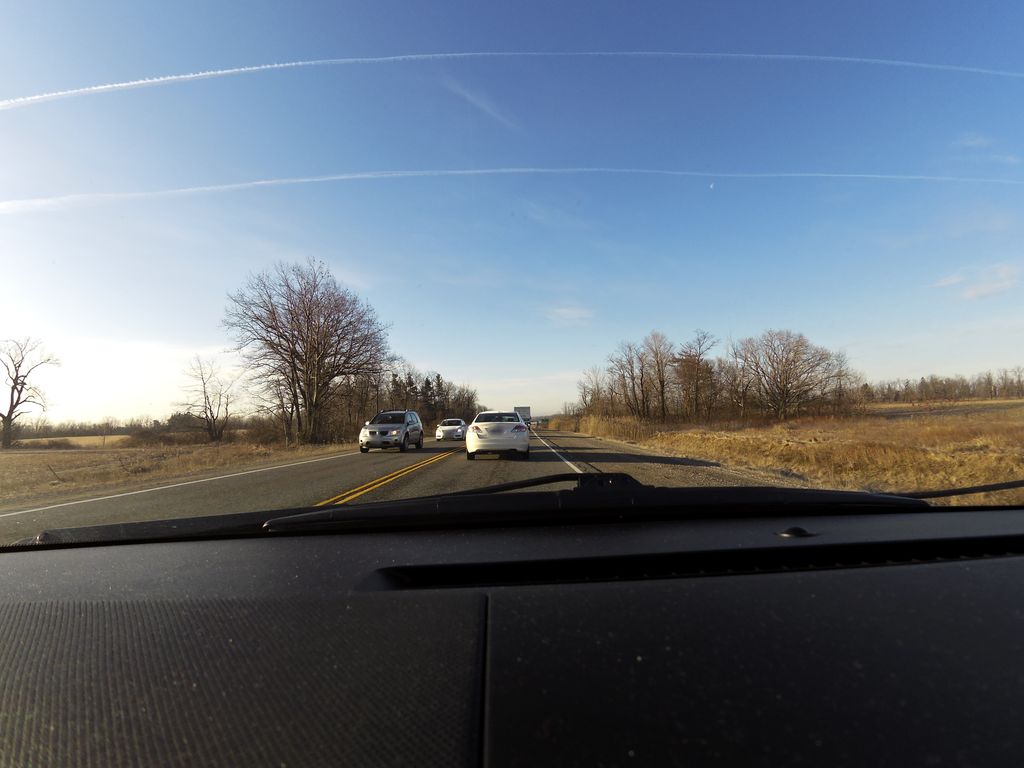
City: hamilton